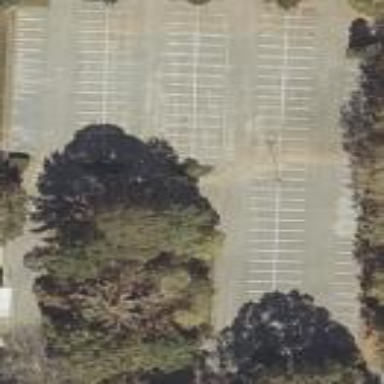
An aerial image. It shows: Parking area.